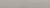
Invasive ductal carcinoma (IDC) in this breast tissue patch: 0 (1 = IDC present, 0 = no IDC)